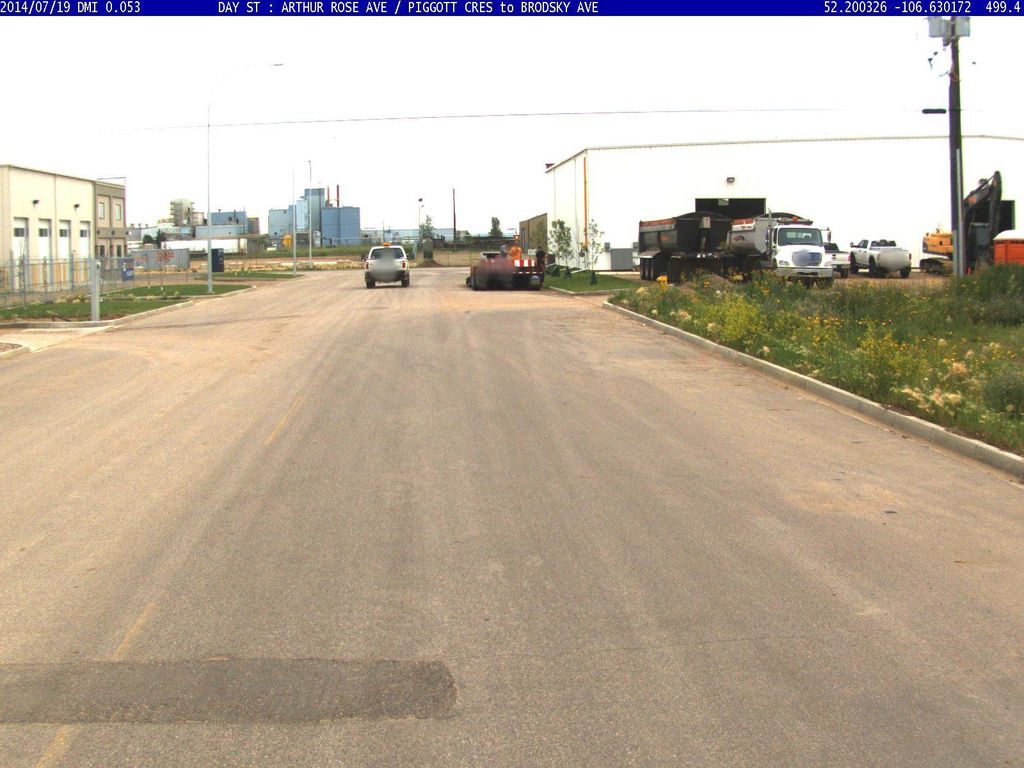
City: saskatoon